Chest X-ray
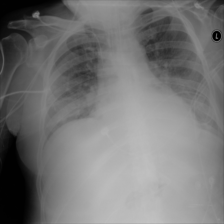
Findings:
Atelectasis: negative
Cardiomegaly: negative
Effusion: negative
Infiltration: negative
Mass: negative
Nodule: negative
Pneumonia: negative
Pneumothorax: negative
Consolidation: negative
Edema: negative
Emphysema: negative
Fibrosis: negative
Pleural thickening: negative
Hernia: negative